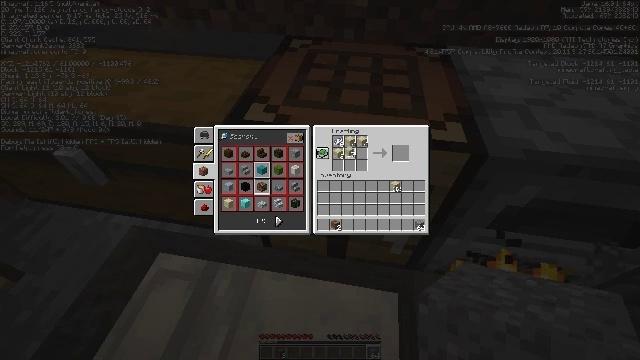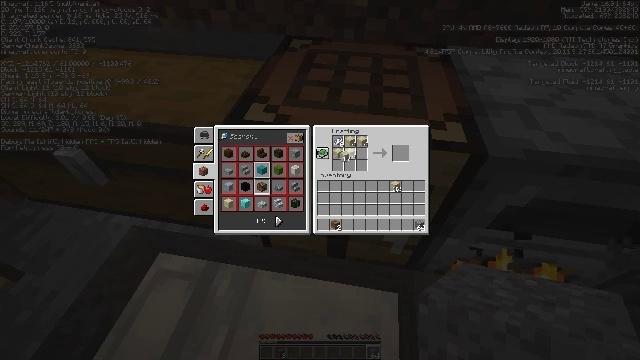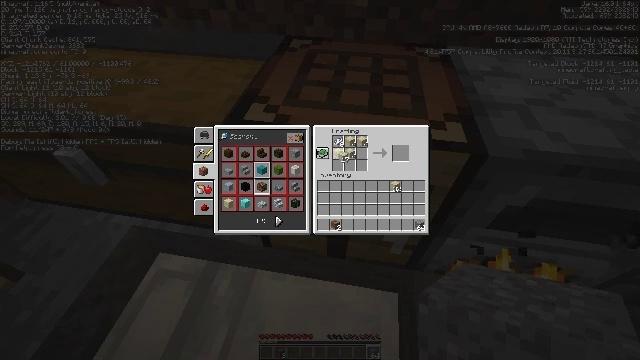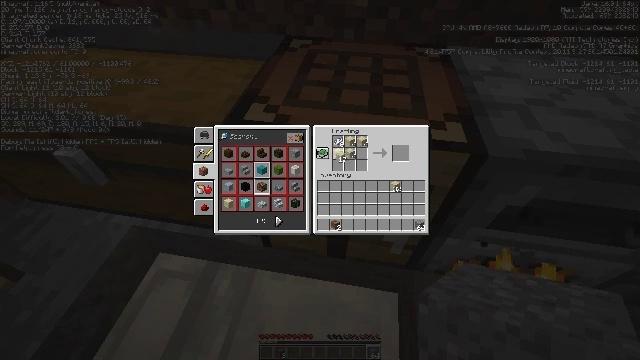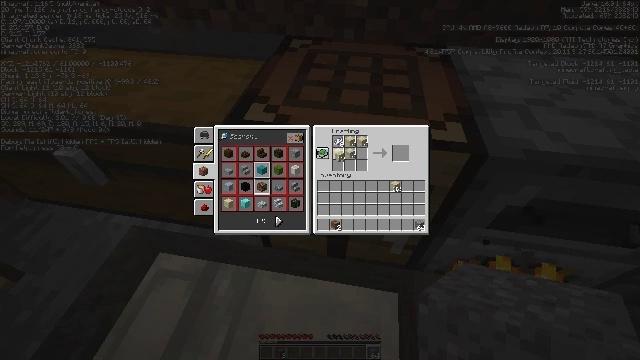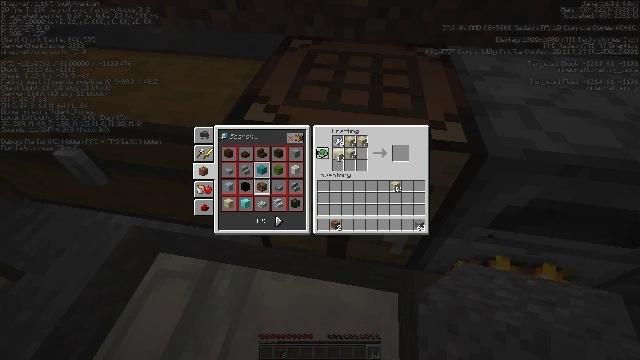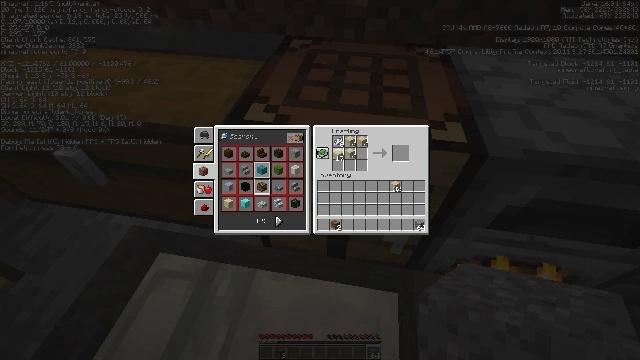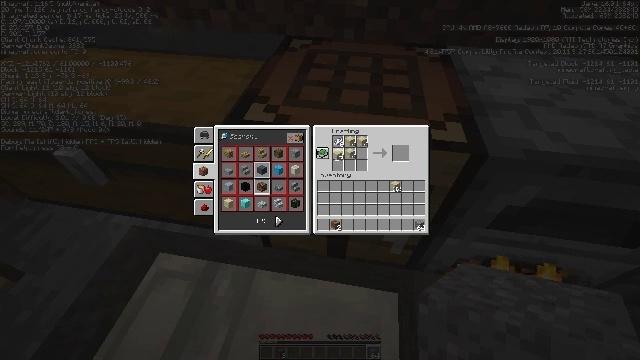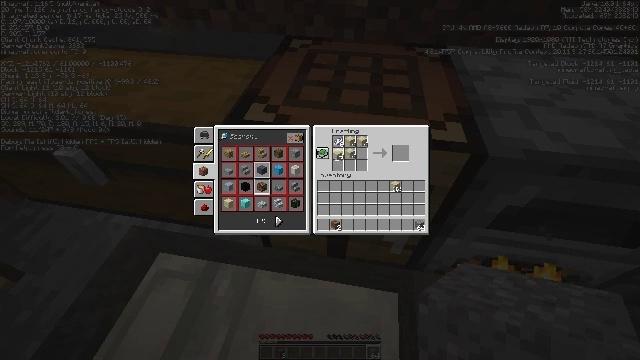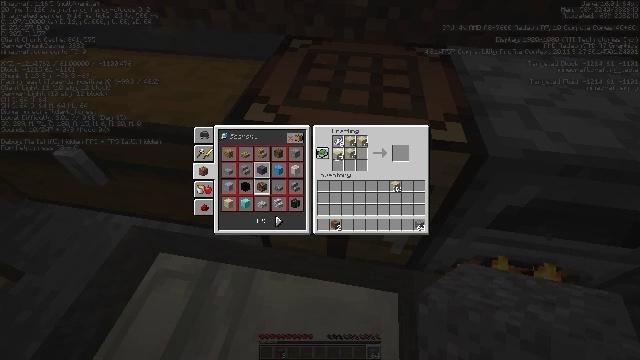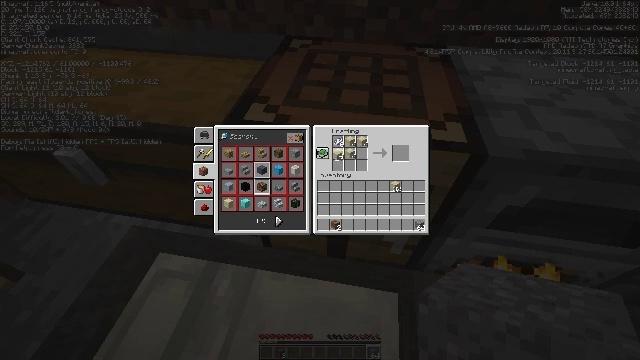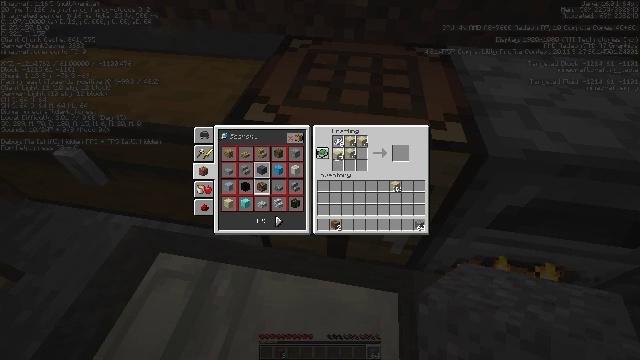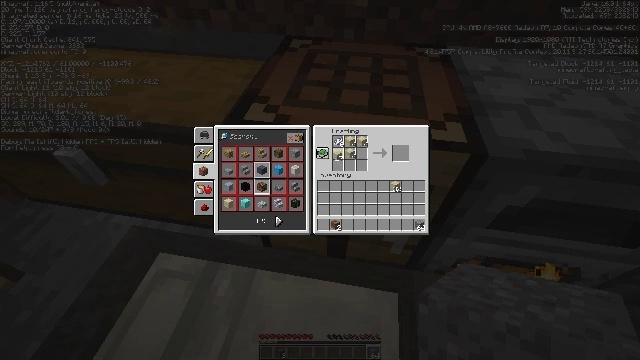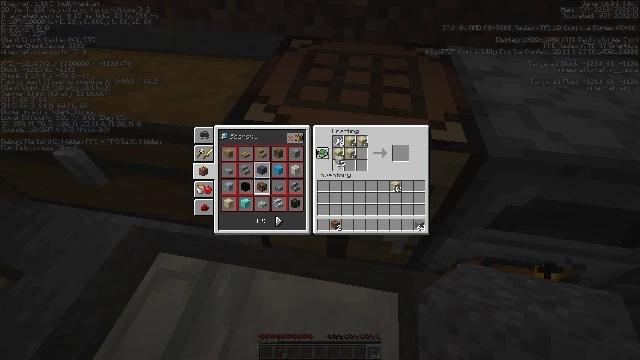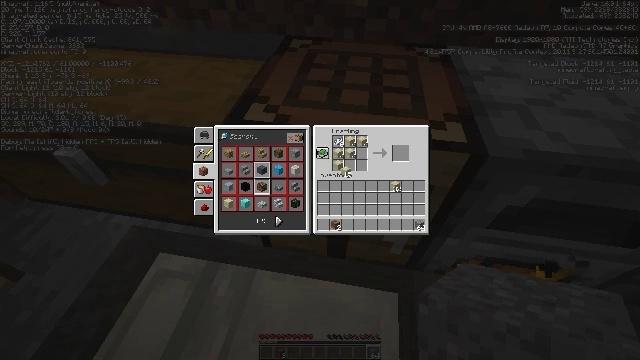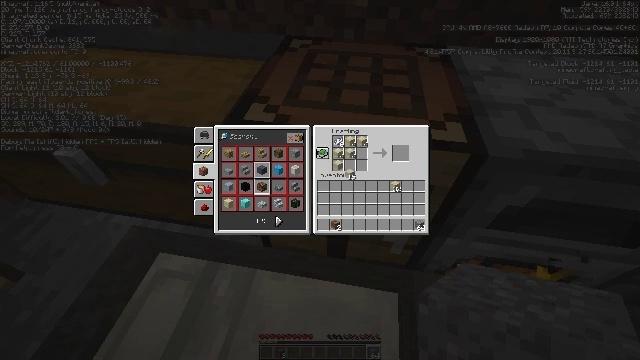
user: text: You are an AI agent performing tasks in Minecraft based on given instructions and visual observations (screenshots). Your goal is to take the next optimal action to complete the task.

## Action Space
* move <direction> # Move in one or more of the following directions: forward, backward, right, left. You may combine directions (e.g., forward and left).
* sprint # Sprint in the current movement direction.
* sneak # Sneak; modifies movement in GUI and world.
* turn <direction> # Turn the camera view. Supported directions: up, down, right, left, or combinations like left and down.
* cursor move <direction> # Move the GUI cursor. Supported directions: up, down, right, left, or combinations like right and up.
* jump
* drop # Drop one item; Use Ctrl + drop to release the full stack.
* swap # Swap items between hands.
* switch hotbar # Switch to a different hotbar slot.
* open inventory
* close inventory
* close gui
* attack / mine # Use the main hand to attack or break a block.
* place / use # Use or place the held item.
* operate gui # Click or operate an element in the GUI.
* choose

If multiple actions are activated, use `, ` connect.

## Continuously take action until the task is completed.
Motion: motion action
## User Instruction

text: Open the crafting table to craft white concrete powder.
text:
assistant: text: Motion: no_op
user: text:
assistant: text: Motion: no_op
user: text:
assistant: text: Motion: no_op
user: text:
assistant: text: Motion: no_op
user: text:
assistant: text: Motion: no_op
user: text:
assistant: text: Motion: no_op
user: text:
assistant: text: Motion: no_op
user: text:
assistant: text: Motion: no_op
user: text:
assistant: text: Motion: use / place
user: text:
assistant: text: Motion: use / place
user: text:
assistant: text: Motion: use / place
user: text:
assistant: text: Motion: use / place
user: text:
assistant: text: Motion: turn down
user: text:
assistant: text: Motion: turn right and down
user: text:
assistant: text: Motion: no_op
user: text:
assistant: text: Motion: no_op
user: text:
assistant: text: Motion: no_op
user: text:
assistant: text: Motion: turn up
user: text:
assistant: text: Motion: no_op
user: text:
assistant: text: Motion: no_op
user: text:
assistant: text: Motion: no_op
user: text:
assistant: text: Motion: no_op
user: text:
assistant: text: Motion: no_op
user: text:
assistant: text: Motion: no_op
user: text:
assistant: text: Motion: no_op
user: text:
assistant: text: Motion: no_op
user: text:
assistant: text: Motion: no_op
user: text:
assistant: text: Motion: use / place
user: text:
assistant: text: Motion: use / place
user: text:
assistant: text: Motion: use / place